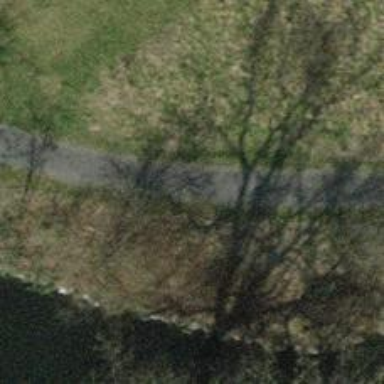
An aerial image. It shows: Dirt path with excellent trail visibility.